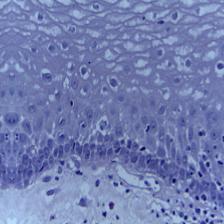
Diagnosis: Normal